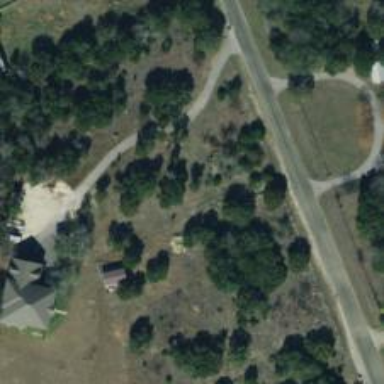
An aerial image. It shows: Driveway.